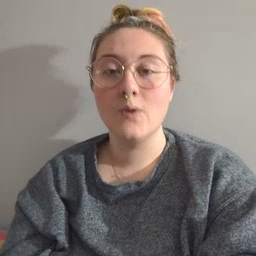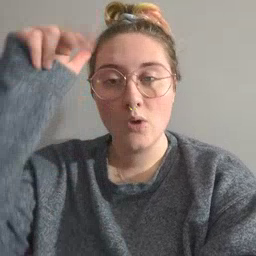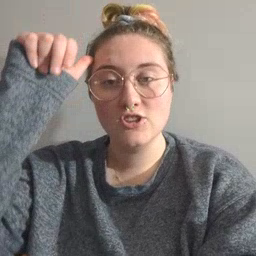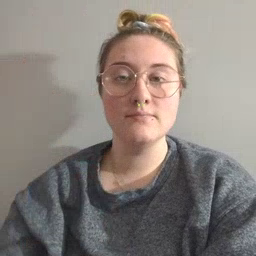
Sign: horse